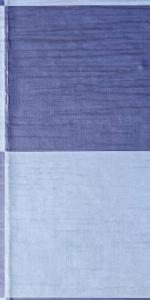
Label: Empty